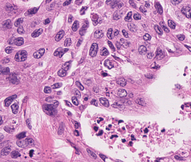
Tumor epithelial tissue: yes
Tumor-associated stroma tissue: no
Normal tissue: no